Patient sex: M
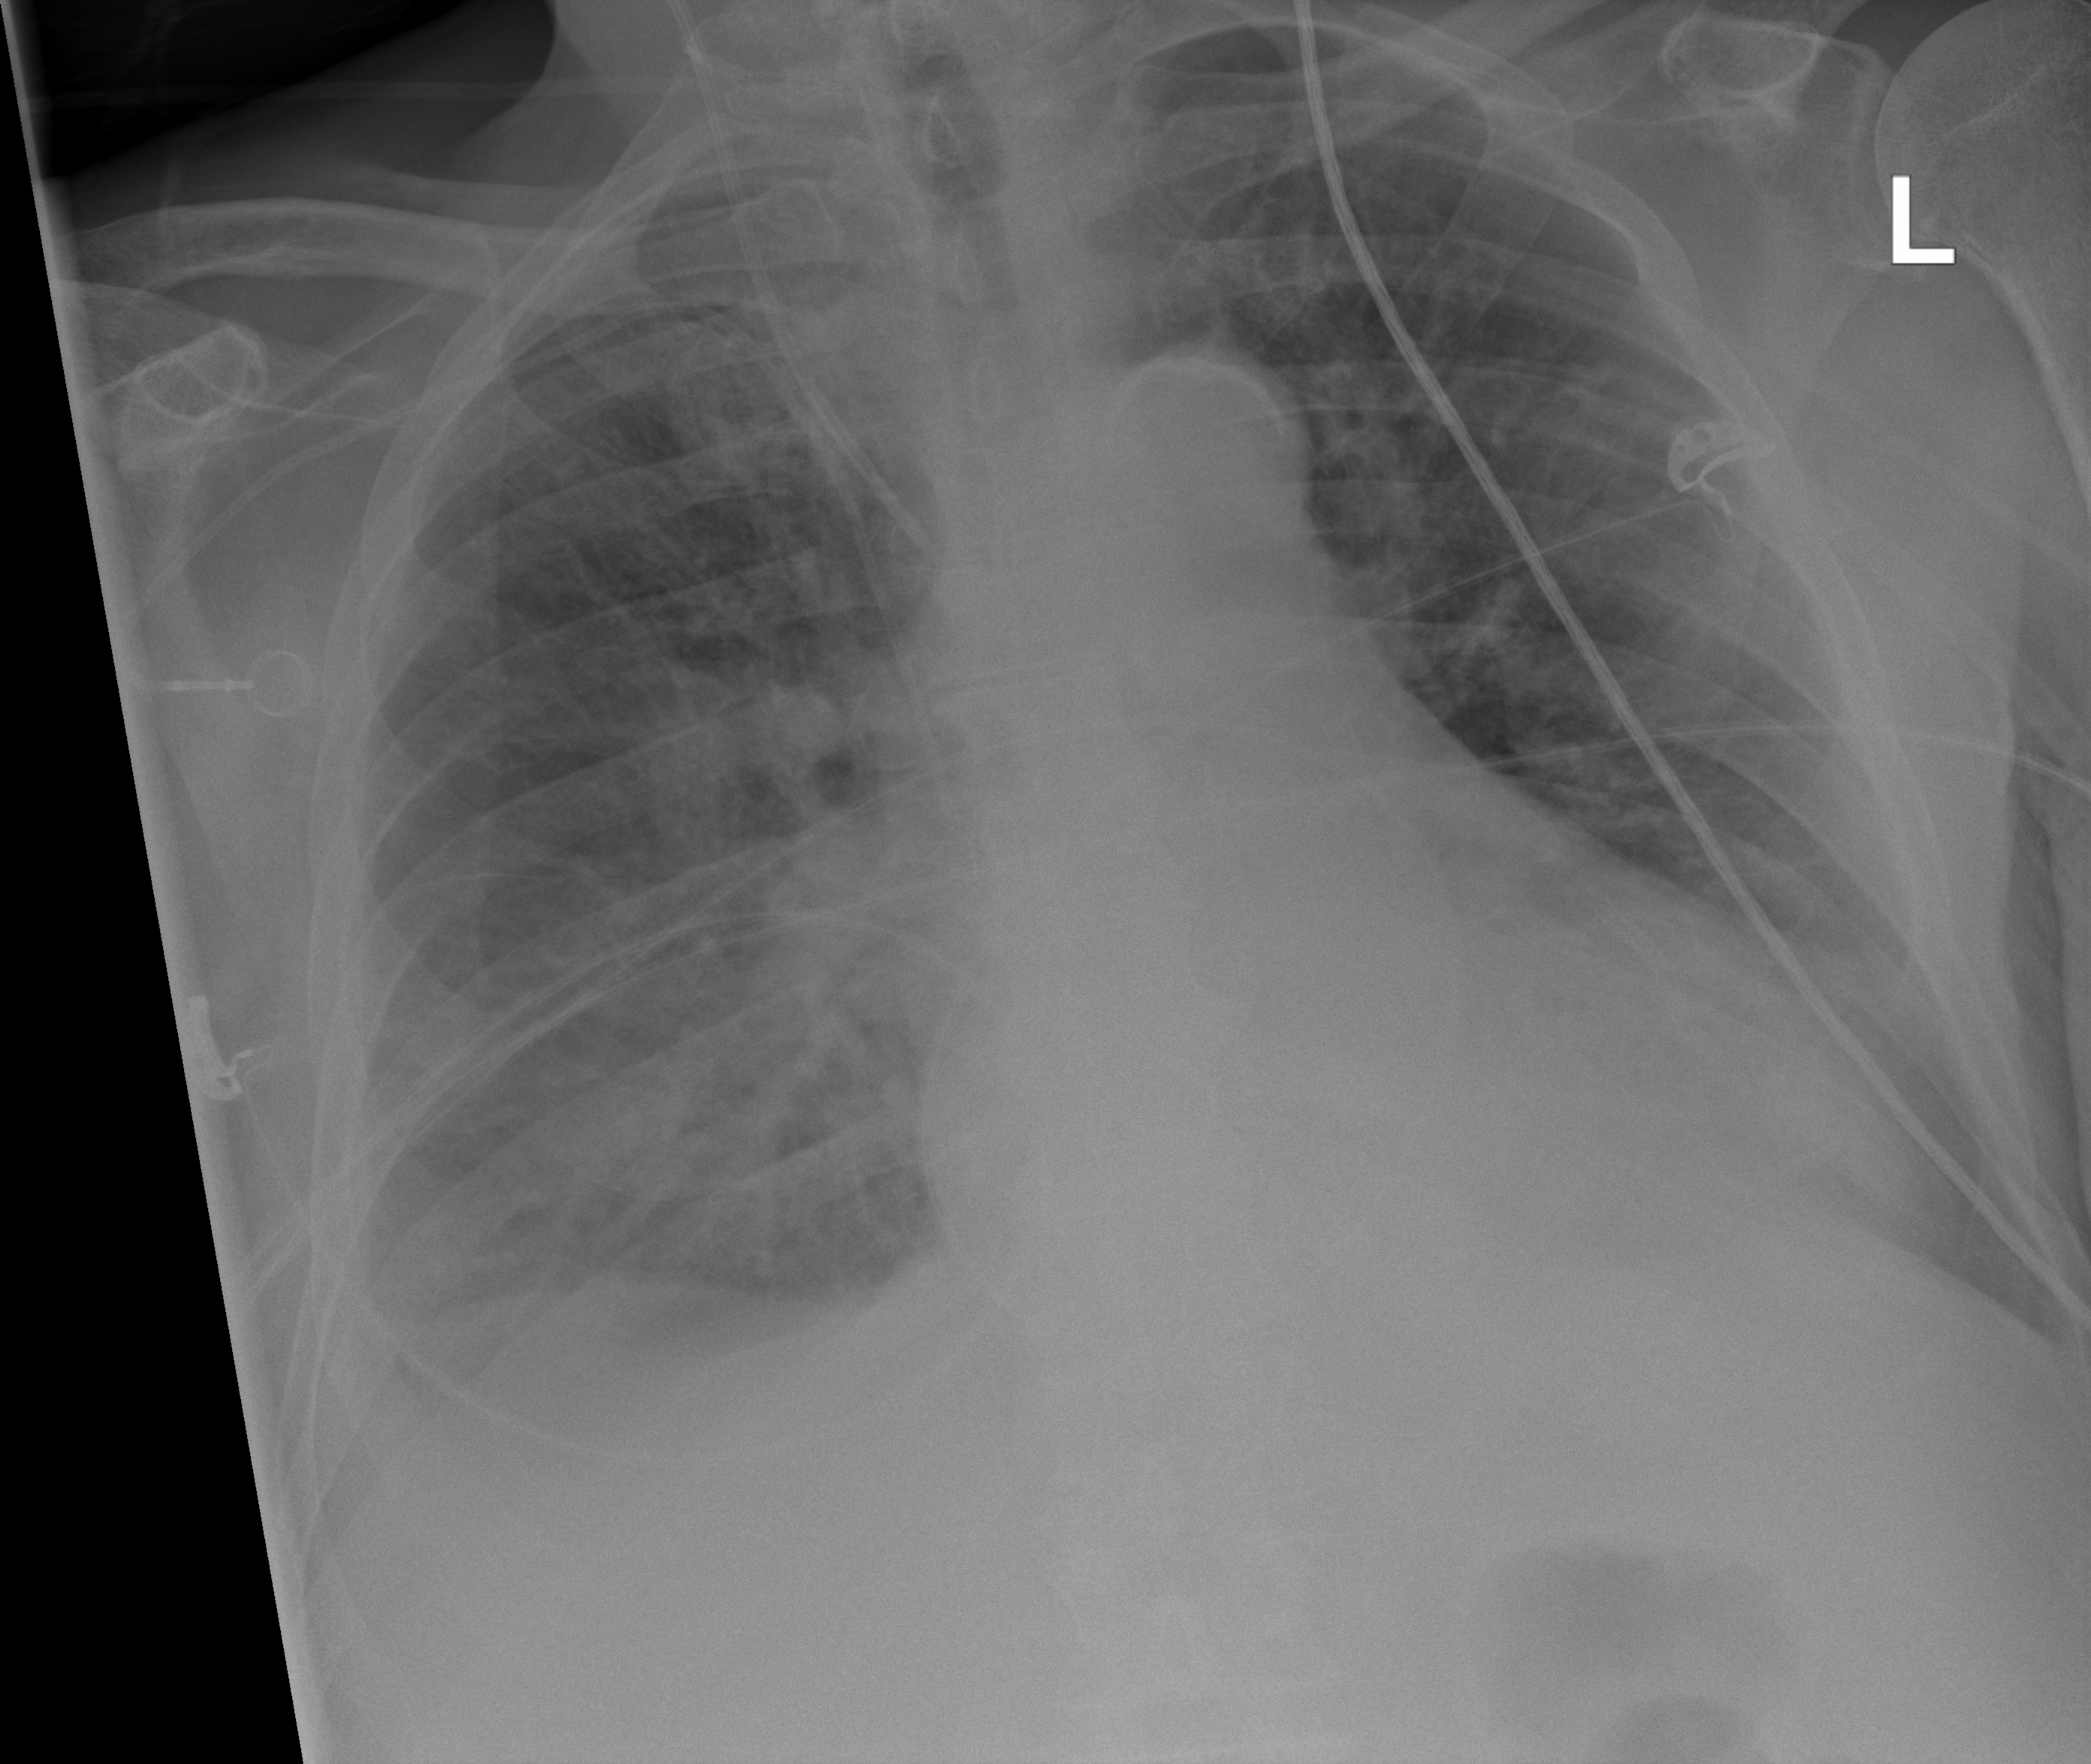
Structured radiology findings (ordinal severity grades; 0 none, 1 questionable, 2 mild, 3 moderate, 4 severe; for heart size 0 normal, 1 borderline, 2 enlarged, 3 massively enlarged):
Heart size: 2
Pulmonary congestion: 0
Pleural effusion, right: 2
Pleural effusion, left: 0
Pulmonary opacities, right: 2
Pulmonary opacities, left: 0
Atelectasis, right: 2
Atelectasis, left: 0